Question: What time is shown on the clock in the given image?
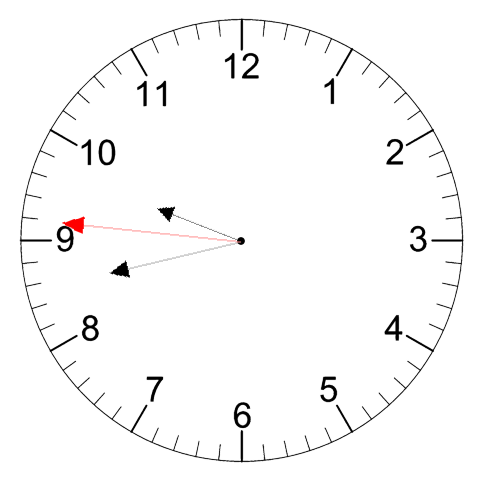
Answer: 09:42:46